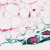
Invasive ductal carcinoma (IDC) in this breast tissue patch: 0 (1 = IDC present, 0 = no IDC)